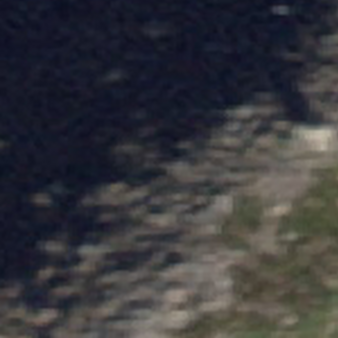
Label: other